Question: I'm having some troubles animating the resize of the width of my button. This is my code:
'''
- (IBAction)profileButtonPressed:(UIButton *)sender {
UIImage *buttonProfileDefault = [[UIImage imageNamed:@"Profile_Button_Default"] resizableImageWithCapInsets:UIEdgeInsetsMake(3, 3, 3, 3)];
[sender setBackgroundImage:buttonProfileDefault forState:UIControlStateNormal];
UIImage *buttonProfileDefaultDown = [[UIImage imageNamed:@"Profile_Button_Default_Down"] resizableImageWithCapInsets:UIEdgeInsetsMake(3, 3, 3, 3)];
[sender setBackgroundImage:buttonProfileDefaultDown forState:UIControlStateHighlighted];
[sender setTitle:@"LOG OUT" forState:UIControlStateNormal];
sender.titleLabel.autoresizingMask = UIViewAutoresizingFlexibleWidth | UIViewAutoresizingFlexibleHeight;
sender.imageView.autoresizingMask = UIViewAutoresizingFlexibleWidth | UIViewAutoresizingFlexibleHeight;
// Animate
CGRect originalFrame = sender.frame;
originalFrame.size.width = sender.frame.size.width+60;
[UIView animateWithDuration:1.5 animations:^{
sender.frame = originalFrame;
}];
}
'''
It changes the width of the button (unless I take away the piece of code that changes the title), but it doesn't do it by animating it.
Any suggestion what might be wrong?
So I've managed to animate the width change but putting the setTitle in the animate section, but it doesn't get the right width for the text itself (image below). How can I make this happen?

So I ended up placing the uibutton programatically. Seems like the autolayout was causing the problem.
Is it just me or is a lot of things kind of clumsy in Objective C?!
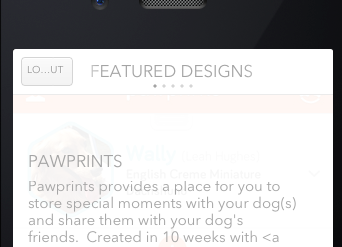
Answer: Solution
So I ended up placing the uibutton programatically. Seems like the autolayout was causing the problem.
Is it just me or is a lot of things kind of clumsy in Objective C?!